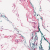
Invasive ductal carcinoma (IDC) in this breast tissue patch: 0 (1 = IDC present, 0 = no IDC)